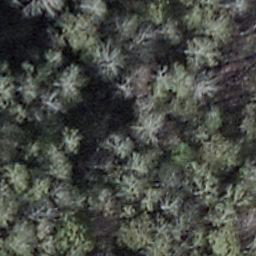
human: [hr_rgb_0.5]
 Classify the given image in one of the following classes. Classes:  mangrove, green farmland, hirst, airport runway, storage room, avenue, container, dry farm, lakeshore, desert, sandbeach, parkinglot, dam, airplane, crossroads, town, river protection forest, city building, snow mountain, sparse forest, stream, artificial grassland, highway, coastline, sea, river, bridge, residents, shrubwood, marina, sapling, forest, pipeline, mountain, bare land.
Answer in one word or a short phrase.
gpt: shrubwood